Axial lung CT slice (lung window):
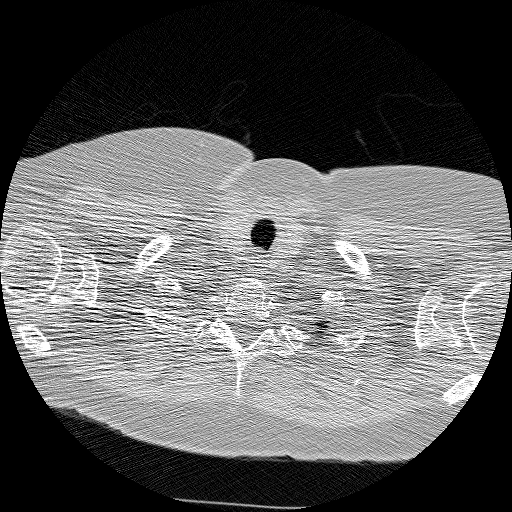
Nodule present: no